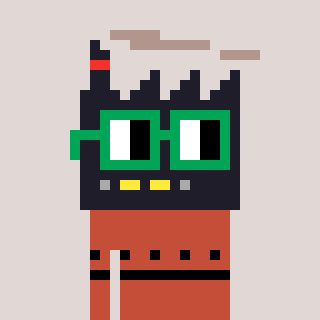
a pixel art character with square green glasses, a factory-shaped head and a rust-colored body on a warm background